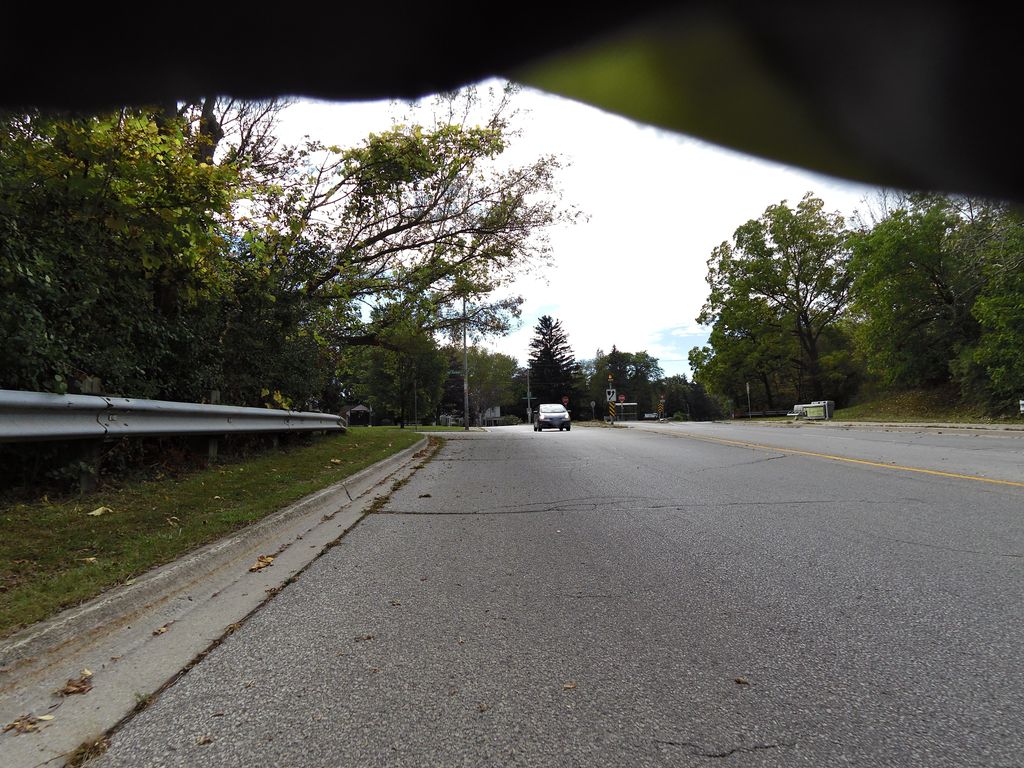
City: hamilton